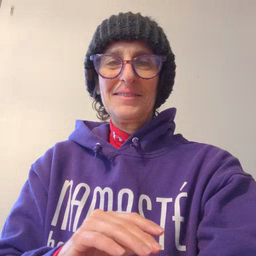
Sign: elephant